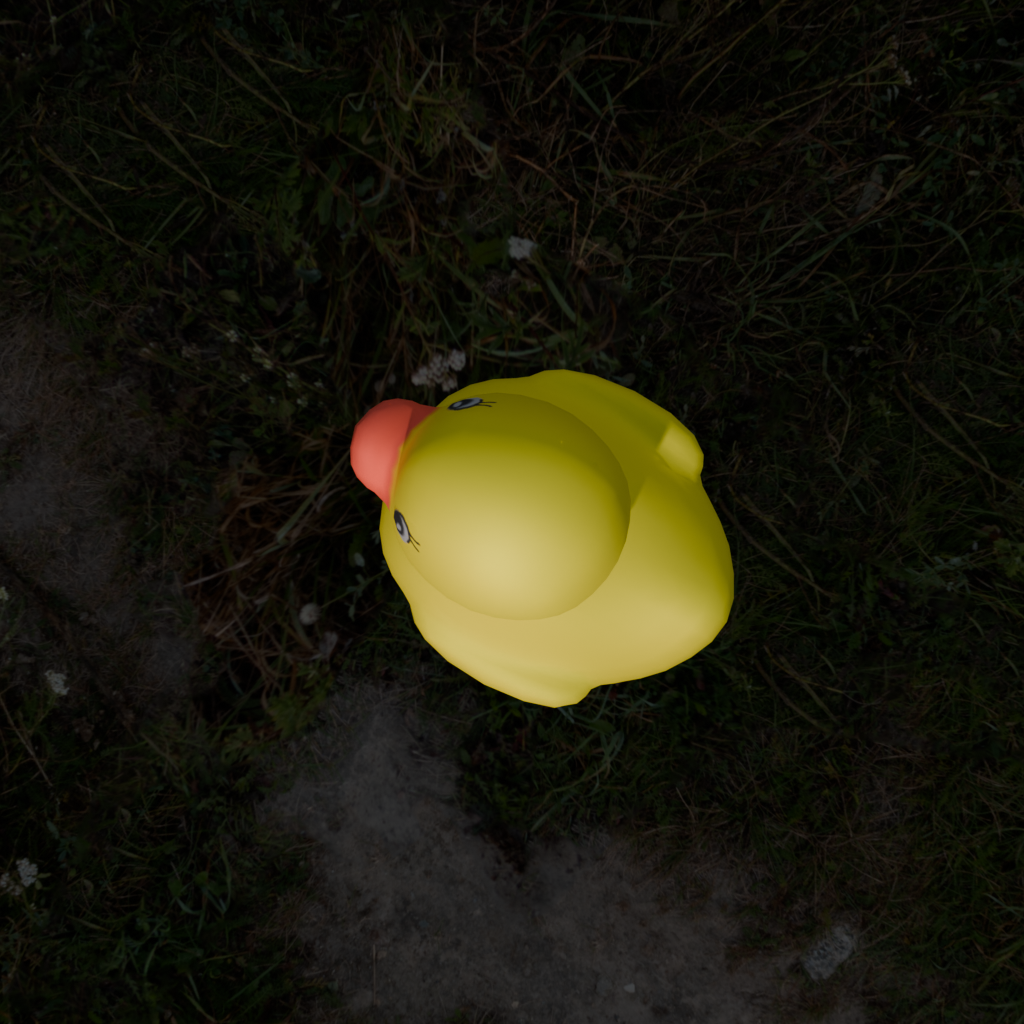
an image of a yellow rubber duck seen from <top> in a meadow at dawn with paths through the vegetation.